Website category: jobs
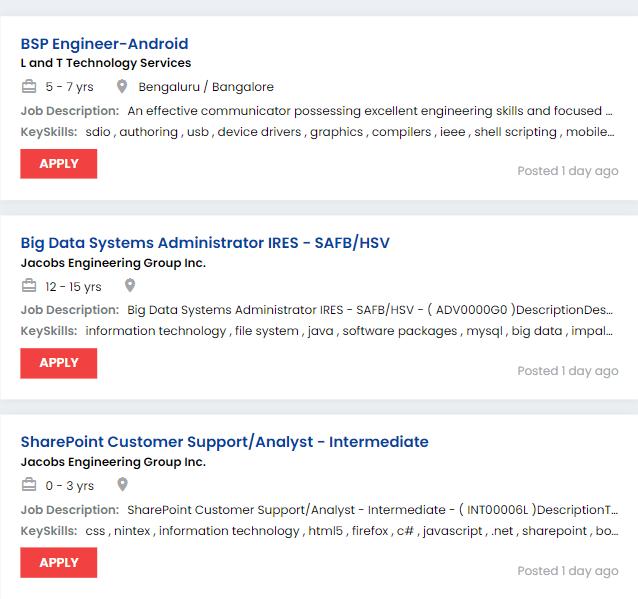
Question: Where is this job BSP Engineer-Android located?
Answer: Bengaluru / Bangalore

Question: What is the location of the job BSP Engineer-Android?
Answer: Bengaluru / Bangalore

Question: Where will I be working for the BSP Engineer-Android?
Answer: Bengaluru / Bangalore

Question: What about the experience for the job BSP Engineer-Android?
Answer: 5 - 7 yrs

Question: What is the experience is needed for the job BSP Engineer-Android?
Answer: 5 - 7 yrs

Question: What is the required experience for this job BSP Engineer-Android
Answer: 5 - 7 yrs

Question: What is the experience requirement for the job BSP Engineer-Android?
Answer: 5 - 7 yrs

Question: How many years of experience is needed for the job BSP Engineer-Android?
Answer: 5 - 7 yrs

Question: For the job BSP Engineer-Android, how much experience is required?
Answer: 5 - 7 yrs

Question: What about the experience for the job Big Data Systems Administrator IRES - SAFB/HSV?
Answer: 12 - 15 yrs

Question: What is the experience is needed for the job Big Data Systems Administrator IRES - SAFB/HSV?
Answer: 12 - 15 yrs

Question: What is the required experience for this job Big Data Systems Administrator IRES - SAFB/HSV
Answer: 12 - 15 yrs

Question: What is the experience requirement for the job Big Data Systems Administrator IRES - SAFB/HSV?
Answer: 12 - 15 yrs

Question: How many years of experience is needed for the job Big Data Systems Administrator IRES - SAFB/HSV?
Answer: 12 - 15 yrs

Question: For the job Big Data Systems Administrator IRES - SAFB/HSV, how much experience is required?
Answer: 12 - 15 yrs

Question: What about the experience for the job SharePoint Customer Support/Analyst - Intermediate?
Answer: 0 - 3 yrs

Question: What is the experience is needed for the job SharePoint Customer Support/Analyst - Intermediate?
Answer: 0 - 3 yrs

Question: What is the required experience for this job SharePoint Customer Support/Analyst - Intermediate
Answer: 0 - 3 yrs

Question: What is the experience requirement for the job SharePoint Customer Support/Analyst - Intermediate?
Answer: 0 - 3 yrs

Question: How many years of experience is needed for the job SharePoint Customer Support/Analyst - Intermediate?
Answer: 0 - 3 yrs

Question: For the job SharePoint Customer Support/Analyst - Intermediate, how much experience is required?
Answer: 0 - 3 yrs

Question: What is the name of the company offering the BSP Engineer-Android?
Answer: L and T Technology Services

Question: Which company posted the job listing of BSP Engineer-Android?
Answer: L and T Technology Services

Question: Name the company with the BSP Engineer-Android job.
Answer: L and T Technology Services

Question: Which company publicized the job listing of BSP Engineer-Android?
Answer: L and T Technology Services

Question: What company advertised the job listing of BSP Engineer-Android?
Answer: L and T Technology Services

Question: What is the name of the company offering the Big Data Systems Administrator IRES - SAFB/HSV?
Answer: Jacobs Engineering Group Inc.

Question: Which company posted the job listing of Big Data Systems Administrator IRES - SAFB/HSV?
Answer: Jacobs Engineering Group Inc.

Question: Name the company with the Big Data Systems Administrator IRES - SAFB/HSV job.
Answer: Jacobs Engineering Group Inc.

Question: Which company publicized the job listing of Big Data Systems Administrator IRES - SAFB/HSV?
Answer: Jacobs Engineering Group Inc.

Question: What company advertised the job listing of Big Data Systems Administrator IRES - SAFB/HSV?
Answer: Jacobs Engineering Group Inc.

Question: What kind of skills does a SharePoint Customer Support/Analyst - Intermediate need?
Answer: css , nintex , information technology , html5 , firefox , c# , javascript , .net , sharepoint , bootstrap , security , mcsd , rest , sharepoint designer , infopath , web tools

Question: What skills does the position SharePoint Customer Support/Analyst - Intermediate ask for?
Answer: css , nintex , information technology , html5 , firefox , c# , javascript , .net , sharepoint , bootstrap , security , mcsd , rest , sharepoint designer , infopath , web tools

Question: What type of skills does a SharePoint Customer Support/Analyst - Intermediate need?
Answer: css , nintex , information technology , html5 , firefox , c# , javascript , .net , sharepoint , bootstrap , security , mcsd , rest , sharepoint designer , infopath , web tools

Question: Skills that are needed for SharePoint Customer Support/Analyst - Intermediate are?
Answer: css , nintex , information technology , html5 , firefox , c# , javascript , .net , sharepoint , bootstrap , security , mcsd , rest , sharepoint designer , infopath , web tools

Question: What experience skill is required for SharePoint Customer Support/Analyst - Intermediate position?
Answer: css , nintex , information technology , html5 , firefox , c# , javascript , .net , sharepoint , bootstrap , security , mcsd , rest , sharepoint designer , infopath , web tools

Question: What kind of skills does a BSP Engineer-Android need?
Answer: sdio , authoring , usb , device drivers , graphics , compilers , ieee , shell scripting , mobilecommunication , visual studio , clearcase , bsp , storage , security , git , linux , debugging , technical skills , perforce , c , os , mobile , windows , gnu

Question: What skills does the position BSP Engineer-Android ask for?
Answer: sdio , authoring , usb , device drivers , graphics , compilers , ieee , shell scripting , mobilecommunication , visual studio , clearcase , bsp , storage , security , git , linux , debugging , technical skills , perforce , c , os , mobile , windows , gnu

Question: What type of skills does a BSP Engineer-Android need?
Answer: sdio , authoring , usb , device drivers , graphics , compilers , ieee , shell scripting , mobilecommunication , visual studio , clearcase , bsp , storage , security , git , linux , debugging , technical skills , perforce , c , os , mobile , windows , gnu

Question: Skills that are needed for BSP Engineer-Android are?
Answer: sdio , authoring , usb , device drivers , graphics , compilers , ieee , shell scripting , mobilecommunication , visual studio , clearcase , bsp , storage , security , git , linux , debugging , technical skills , perforce , c , os , mobile , windows , gnu

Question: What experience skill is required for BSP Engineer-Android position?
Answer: sdio , authoring , usb , device drivers , graphics , compilers , ieee , shell scripting , mobilecommunication , visual studio , clearcase , bsp , storage , security , git , linux , debugging , technical skills , perforce , c , os , mobile , windows , gnu

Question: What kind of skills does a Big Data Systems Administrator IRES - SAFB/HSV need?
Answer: information technology , file system , java , software packages , mysql , big data , impala , hive , sql , database , linux , hadoop , oozie , windows , hdfs

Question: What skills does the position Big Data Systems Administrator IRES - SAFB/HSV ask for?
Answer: information technology , file system , java , software packages , mysql , big data , impala , hive , sql , database , linux , hadoop , oozie , windows , hdfs

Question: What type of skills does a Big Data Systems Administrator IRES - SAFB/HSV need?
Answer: information technology , file system , java , software packages , mysql , big data , impala , hive , sql , database , linux , hadoop , oozie , windows , hdfs

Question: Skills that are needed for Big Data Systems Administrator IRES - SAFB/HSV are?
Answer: information technology , file system , java , software packages , mysql , big data , impala , hive , sql , database , linux , hadoop , oozie , windows , hdfs

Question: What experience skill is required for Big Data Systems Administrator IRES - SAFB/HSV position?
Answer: information technology , file system , java , software packages , mysql , big data , impala , hive , sql , database , linux , hadoop , oozie , windows , hdfs